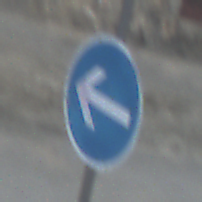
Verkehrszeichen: VorgeschriebeneFahrtrichtungHierLinks
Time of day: MorningAfternoon
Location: Outdoor (Suburban)
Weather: PartlyCloudy
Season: NotSpecified
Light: Natural